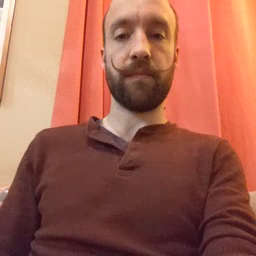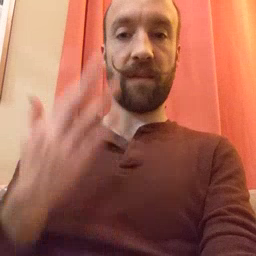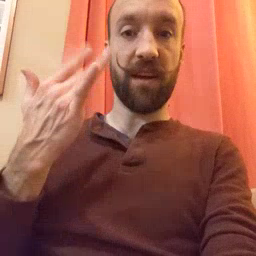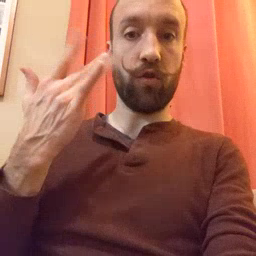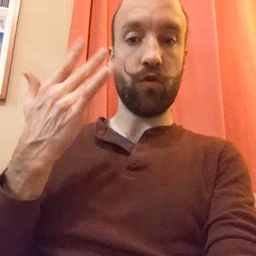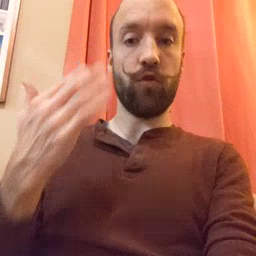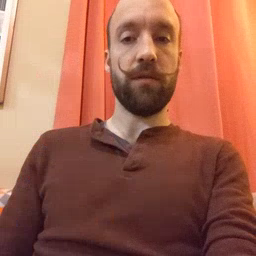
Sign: finger